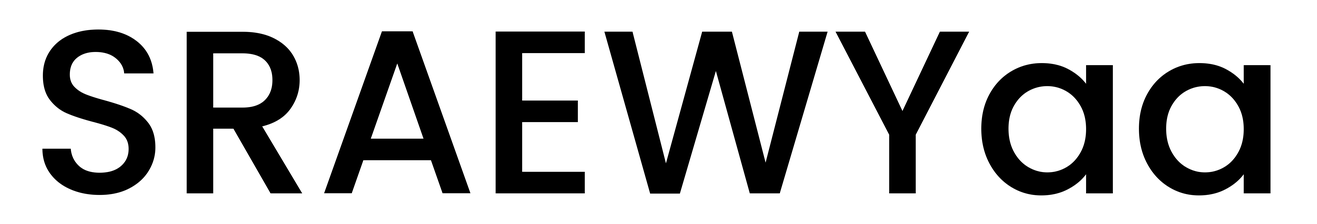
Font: Poppins-Medium